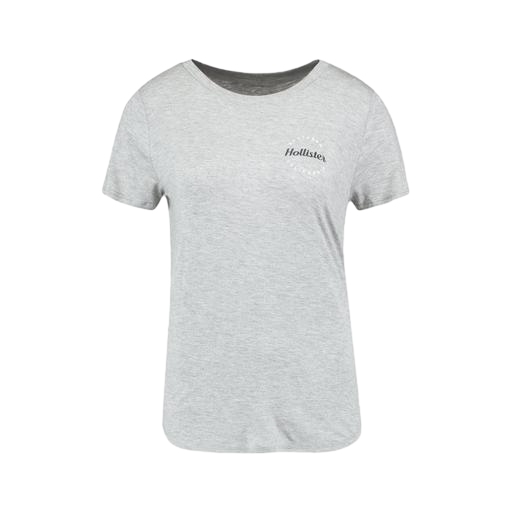
t-shirt twist graphic, women's tee, gray women's t-shirt, white background